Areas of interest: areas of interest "Laoshan Urban Leisure Park - Parking Lot"
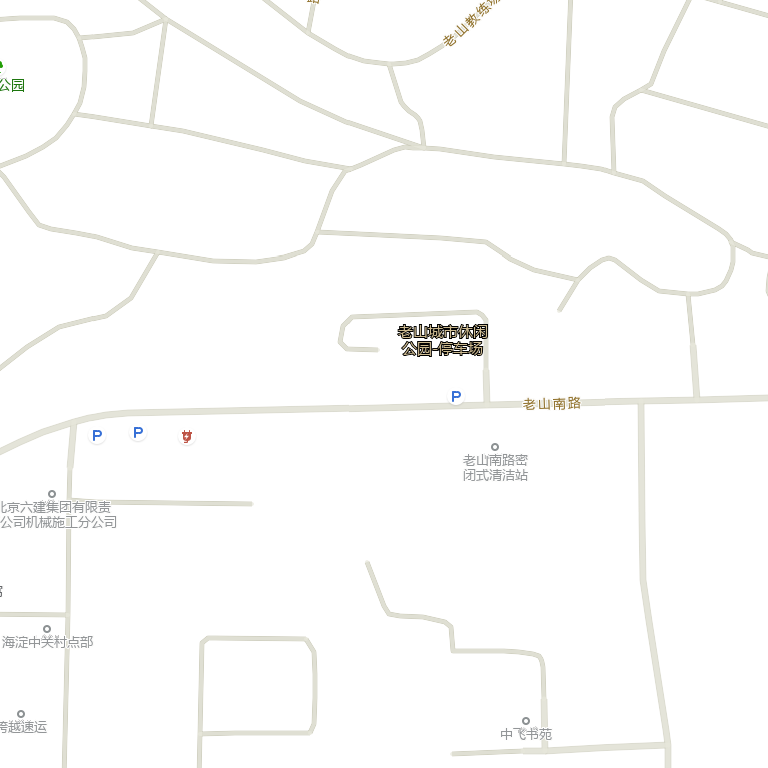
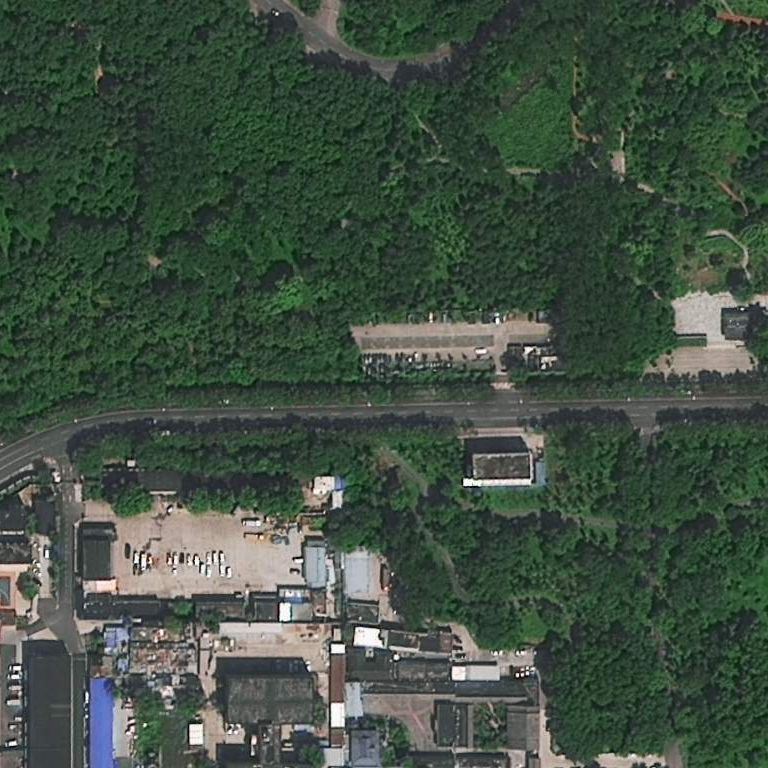